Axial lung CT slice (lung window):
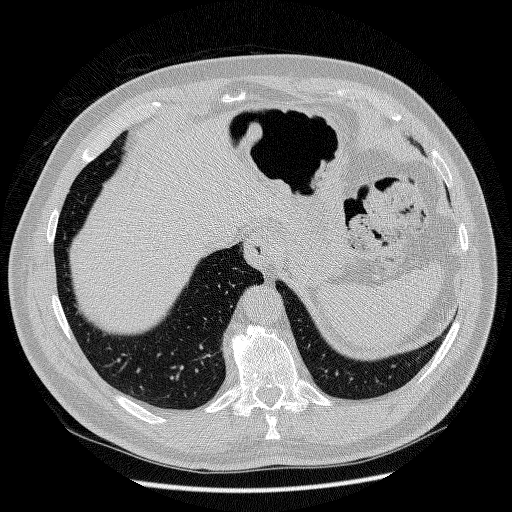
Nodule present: no